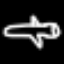
Label: airplane